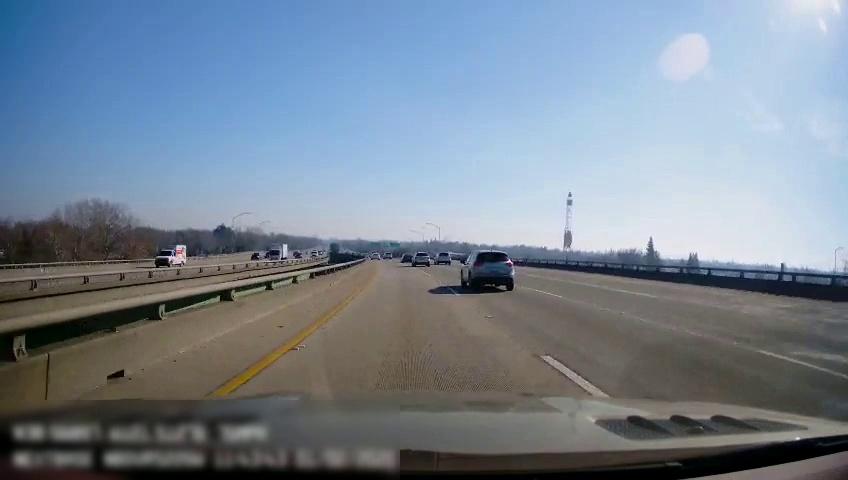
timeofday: Day
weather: Sunny
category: Drivable Space
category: Vehicles | Truck
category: Vehicles | Truck
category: Drivable Space
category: Vehicles | SUV
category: Vehicles | SUV
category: Vehicles | SUV
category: Vehicles | Car
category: Vehicles | SUV
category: Lanes | Current Lane
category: Lanes | Current Lane
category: Lanes | Alternate Lane
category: Lanes | Alternate Lane
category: Traffic | Signs
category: Traffic | Signs